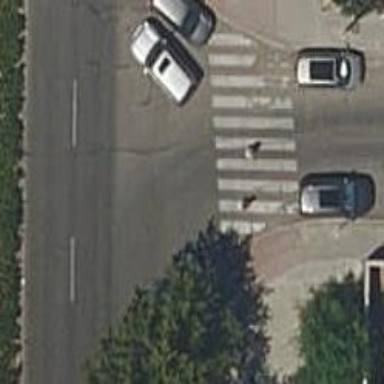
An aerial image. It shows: Uncontrolled road crossing.